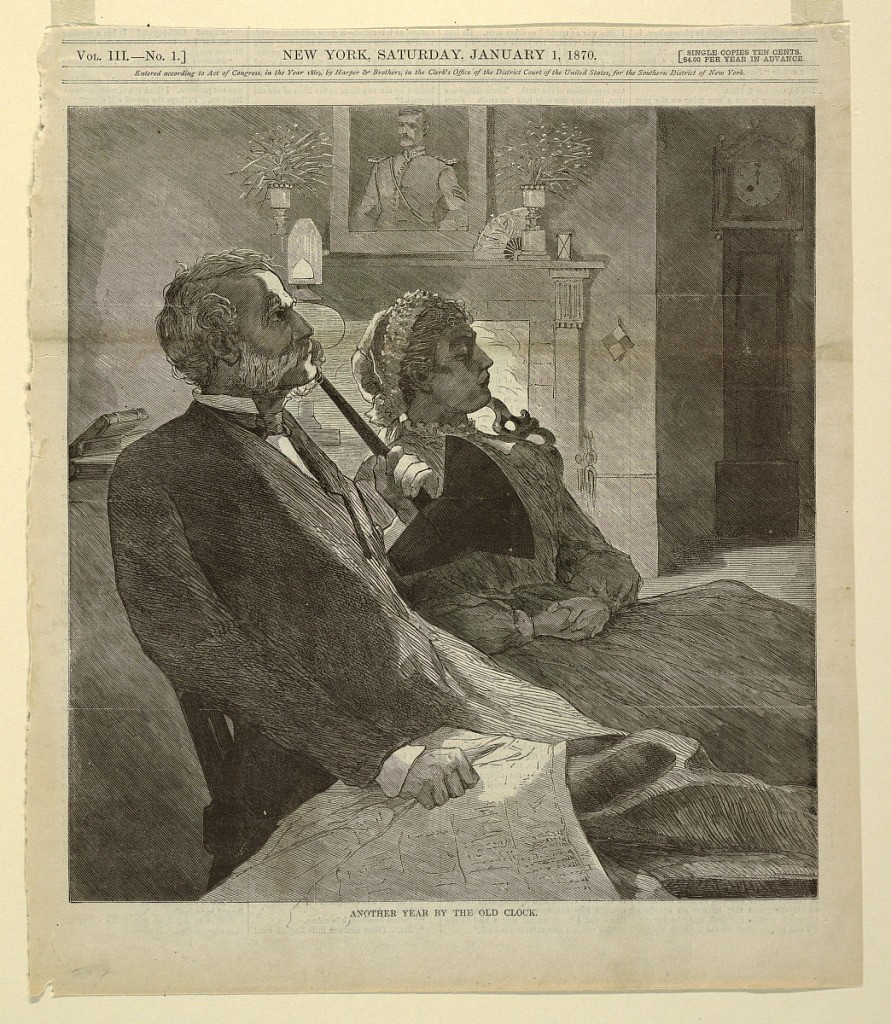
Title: Another Year by the Old Clock
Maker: Winslow Homer, American, 1836–1910
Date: January 1, 1870
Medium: Wood engraving in black ink on paper
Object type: Print
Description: An elderly couple seated near a fireplace, with a grandfather clock at right. The husband has an ear trumpet.